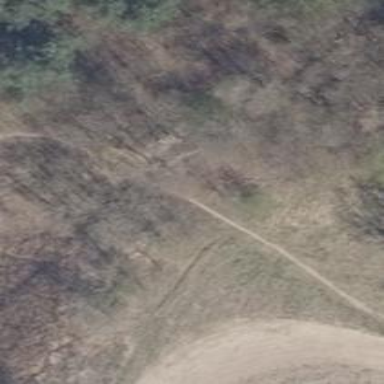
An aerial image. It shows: Path on bridge.